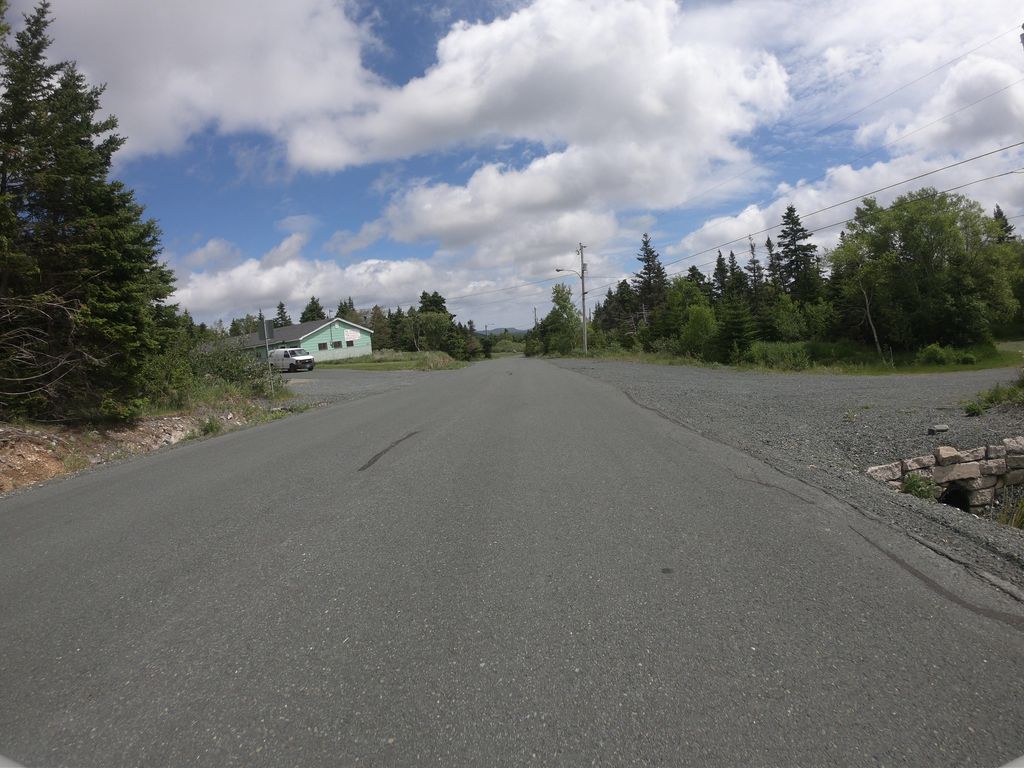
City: st_johns